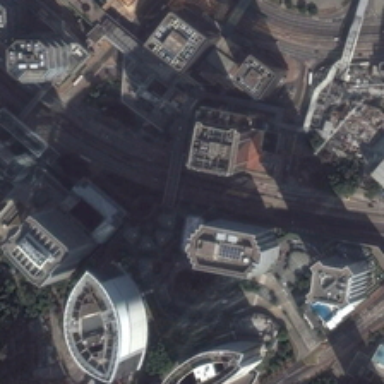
The building is high and low, different sizes .